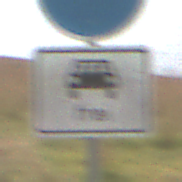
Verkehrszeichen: MehrfachbesetzePersonenkraftwagenFrei
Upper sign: Busssonderstreifen
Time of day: MorningAfternoon
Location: Outdoor (Nature)
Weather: Overcast
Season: NotSpecified
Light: Natural